Question: How can I enable Emmet coding for 'CSS' on my 'SASS' files without adding all of the rules manually?
Example, in type in 'db' and hit tab it will auto complete to 'display: block;'

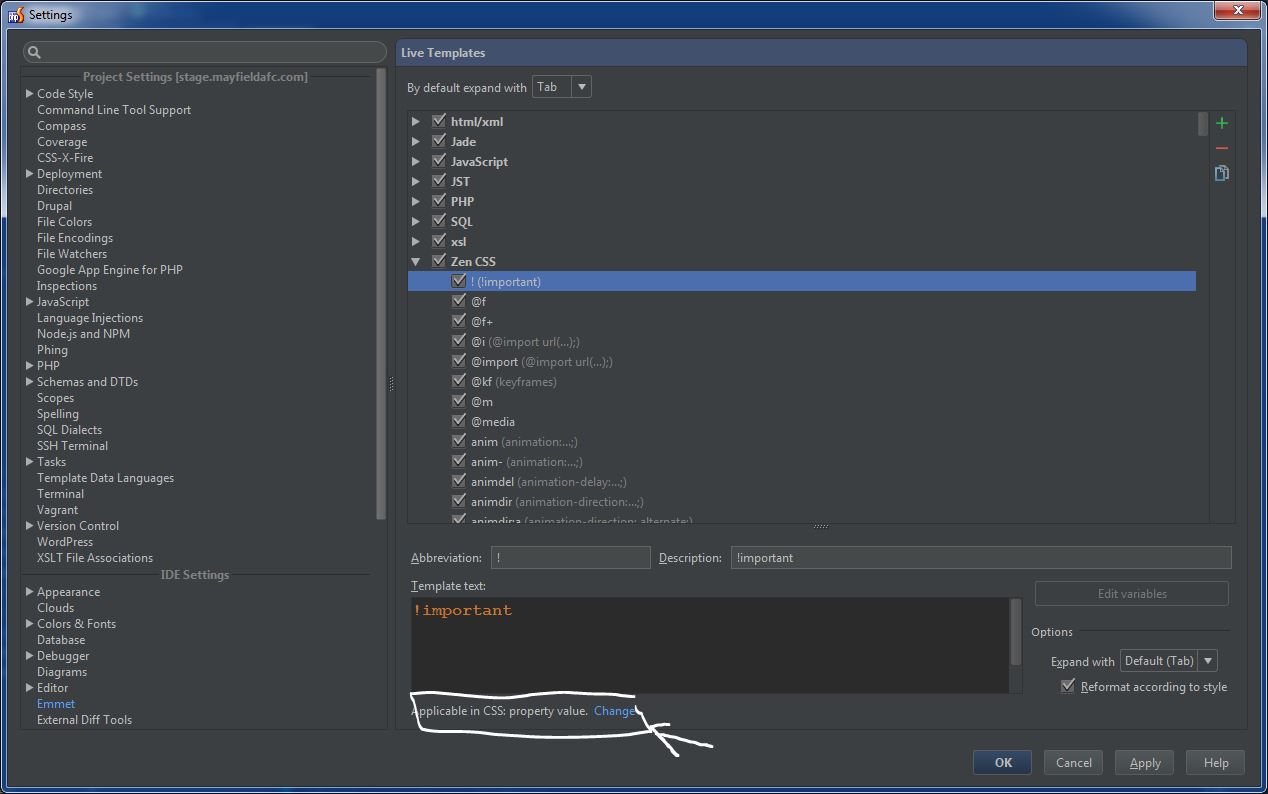
Answer: Make sure to enable 'fuzzy search among CSS abbreviations' in Settings/Emmet - does it help?